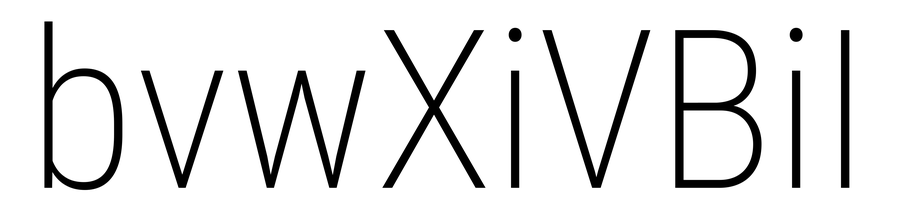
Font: Roboto_Condensed_ExtraLight